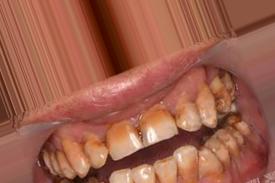
Condition: Tooth Discoloration